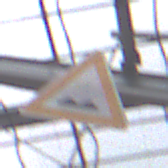
Verkehrszeichen: UnebeneFahrbahn
Umgebung: Roofed, Special
Tageszeit: Midday
Wetter: Overcast
Licht: Natural
Jahreszeit: NotSpecified
Kontrast: LowContrast